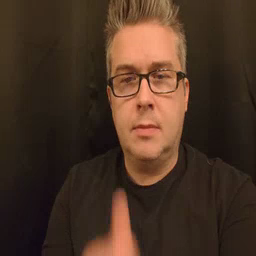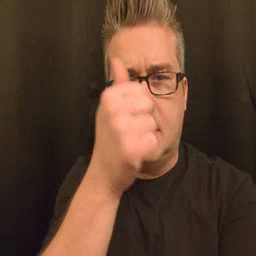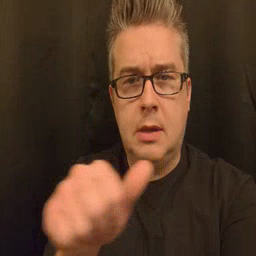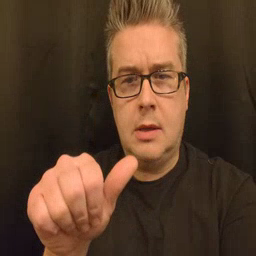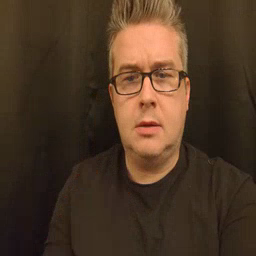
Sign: any